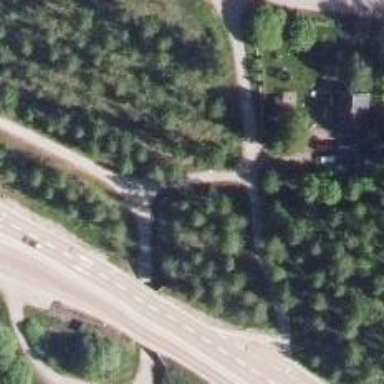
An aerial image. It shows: Asphalt cycleway.